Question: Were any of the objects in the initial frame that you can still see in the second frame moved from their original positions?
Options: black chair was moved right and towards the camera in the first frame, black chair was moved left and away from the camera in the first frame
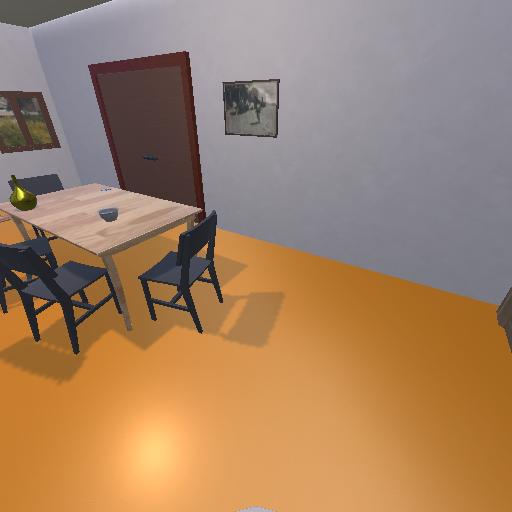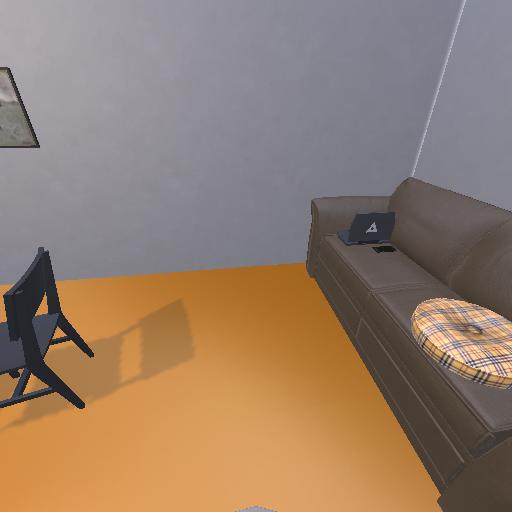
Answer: black chair was moved right and towards the camera in the first frame